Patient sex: M
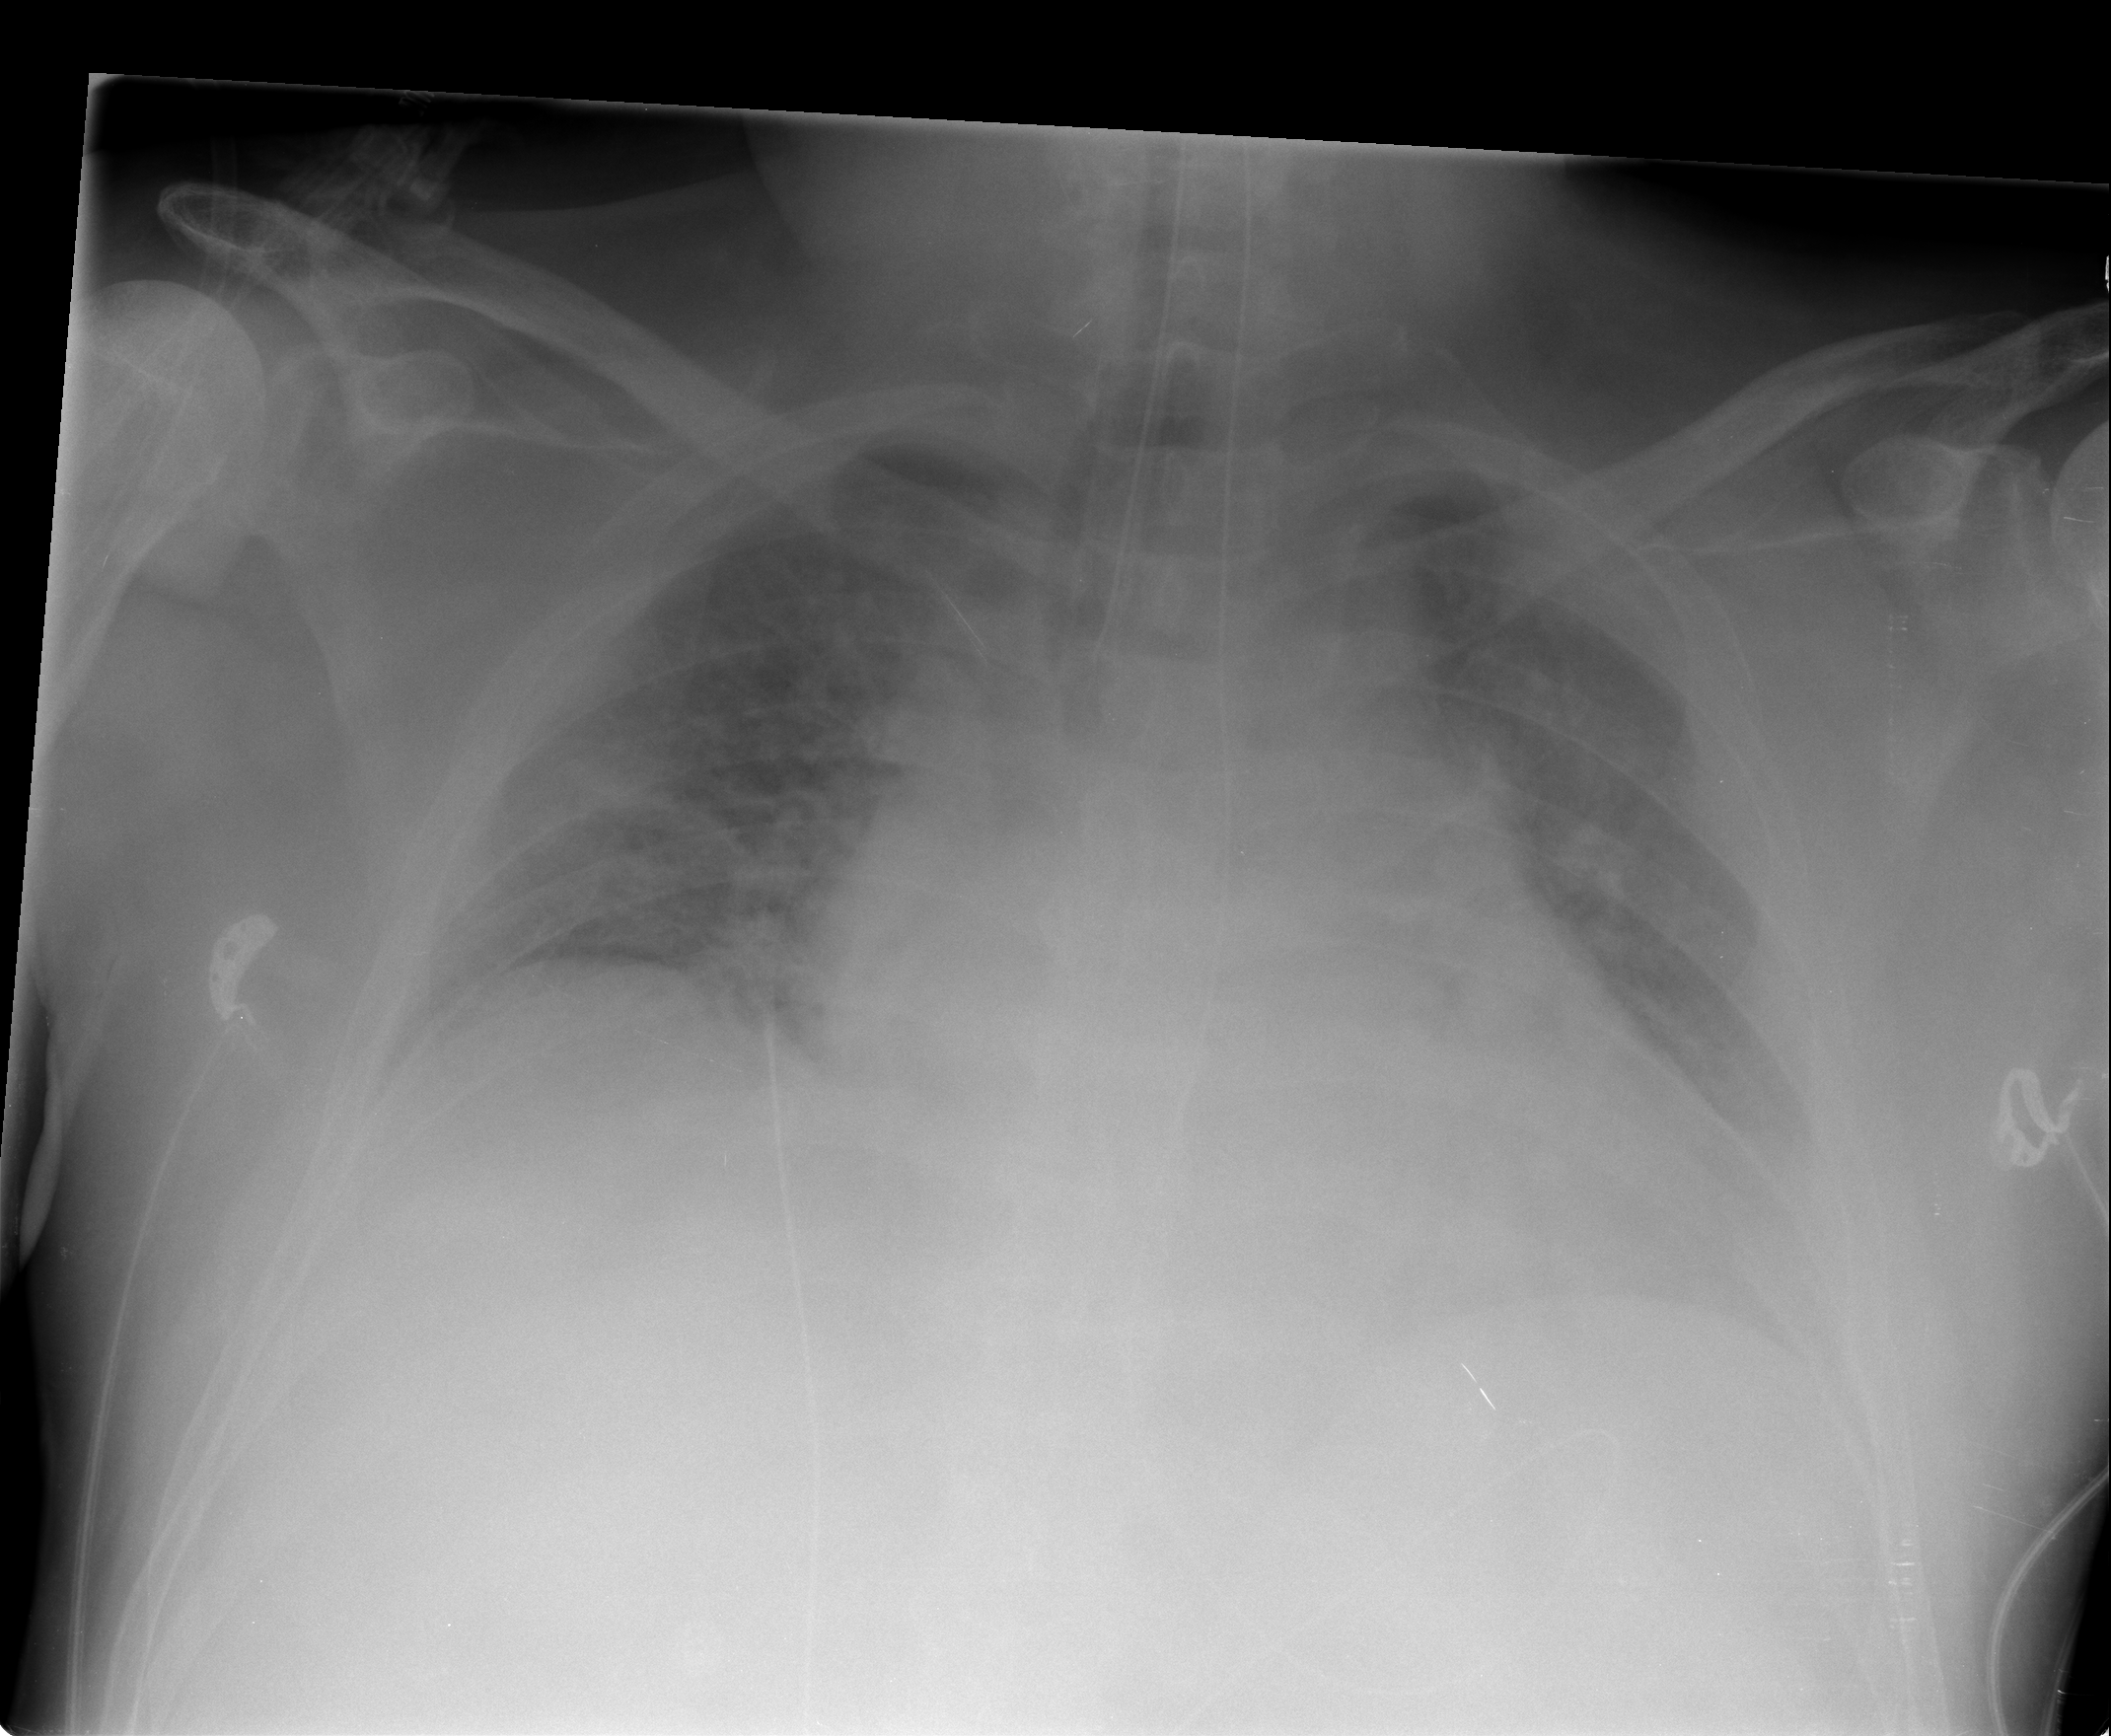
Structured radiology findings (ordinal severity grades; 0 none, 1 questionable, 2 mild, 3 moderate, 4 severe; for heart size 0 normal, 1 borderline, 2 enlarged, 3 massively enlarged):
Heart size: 2
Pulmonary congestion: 2
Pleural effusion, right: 0
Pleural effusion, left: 0
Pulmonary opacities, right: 2
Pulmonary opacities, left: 2
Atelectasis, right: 2
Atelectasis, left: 2